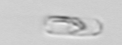
Label: Cerataulina_pelagica